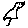
Label: bird